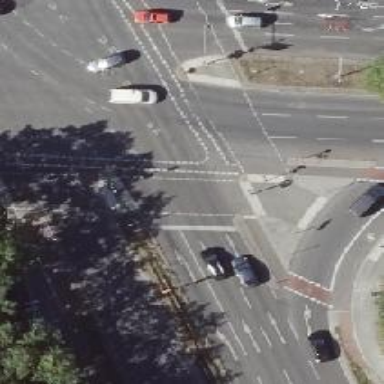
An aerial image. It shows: Road crossing with traffic signals.